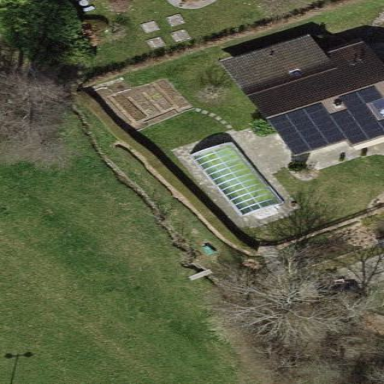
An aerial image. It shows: Swimming pool located in leisure land.